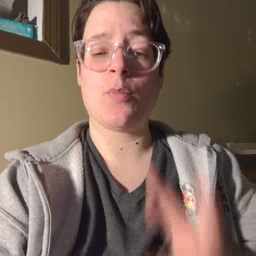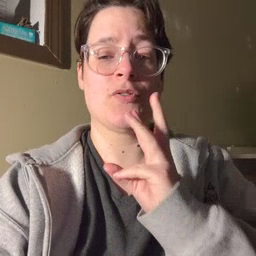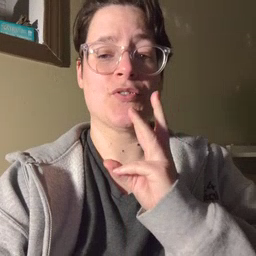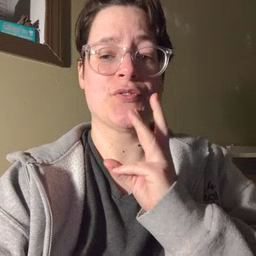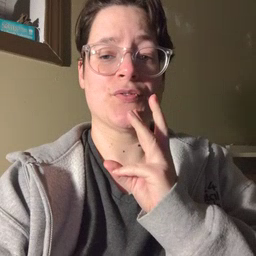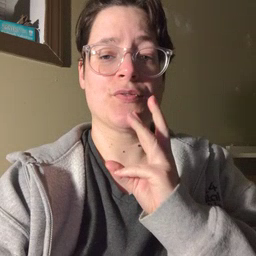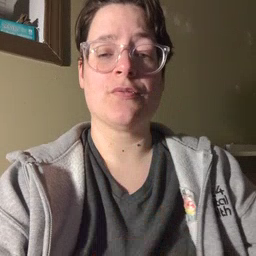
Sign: water